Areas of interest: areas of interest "Commercial service"
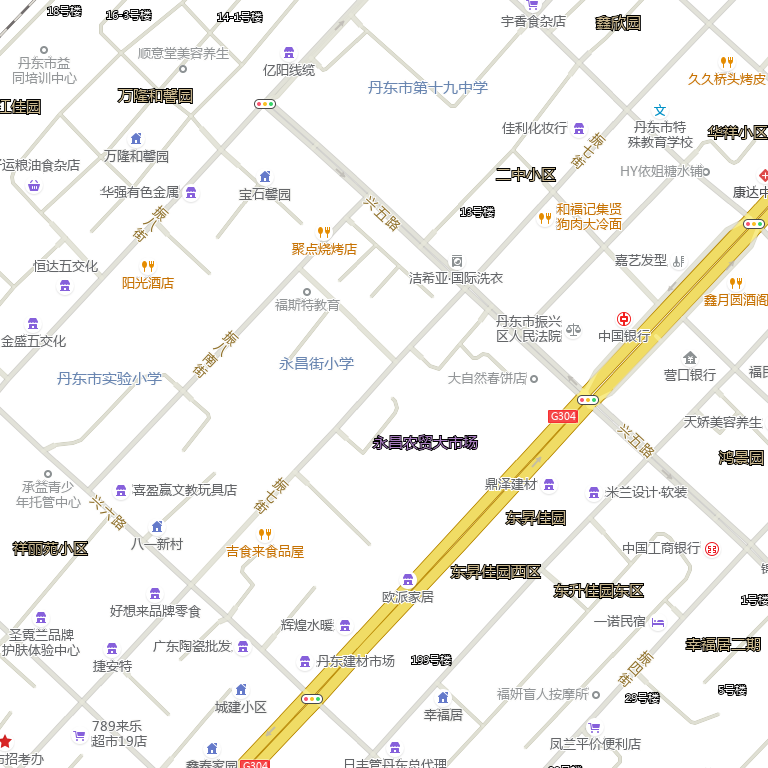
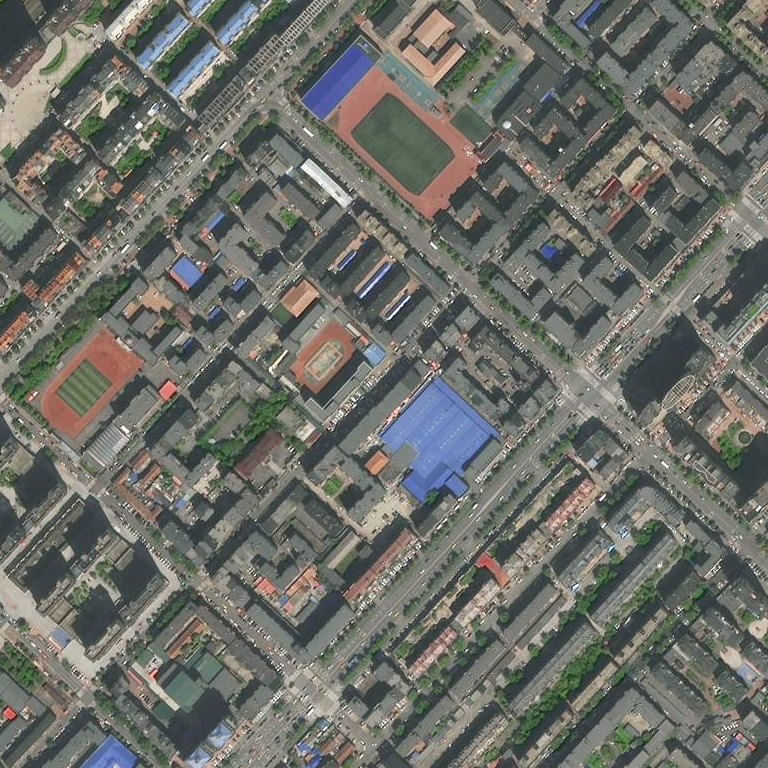